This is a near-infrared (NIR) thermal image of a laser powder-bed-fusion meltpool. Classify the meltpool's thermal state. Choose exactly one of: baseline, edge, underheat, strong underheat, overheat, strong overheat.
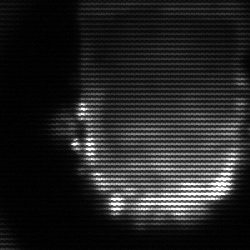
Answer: baseline